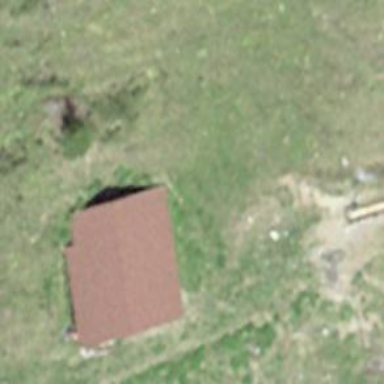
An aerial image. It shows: Shelter.